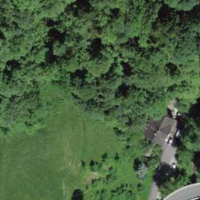
EUNIS habitat code: 44
Species observed at this site:
Symphoricarpos albus